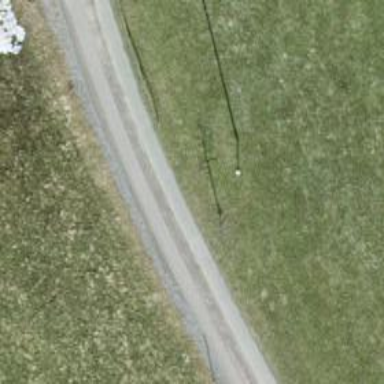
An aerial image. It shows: Unclassified road.